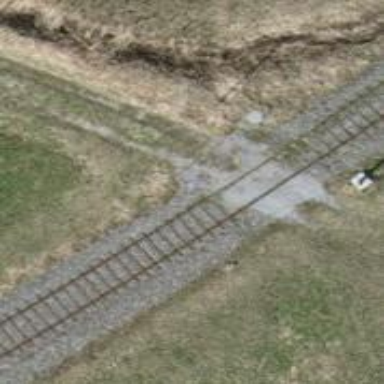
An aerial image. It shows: Level crossing along the railway.